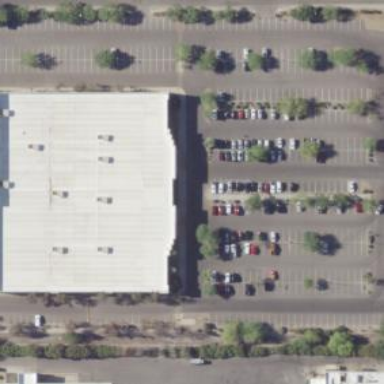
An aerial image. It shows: Department store building.